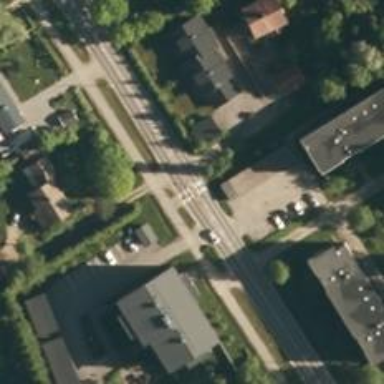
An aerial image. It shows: Crossing on the road.